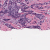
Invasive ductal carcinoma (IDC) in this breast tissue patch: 1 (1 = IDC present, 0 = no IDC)